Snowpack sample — Snodgrass Mountain, Crested Butte, Colorado (2/4/25, 12:06 PM MST)
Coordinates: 38.923, -106.968
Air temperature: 35 °F
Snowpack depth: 80 cm
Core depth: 50 cm
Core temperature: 30.2 °F
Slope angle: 14°, slope face: 78°
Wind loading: low
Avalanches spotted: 0
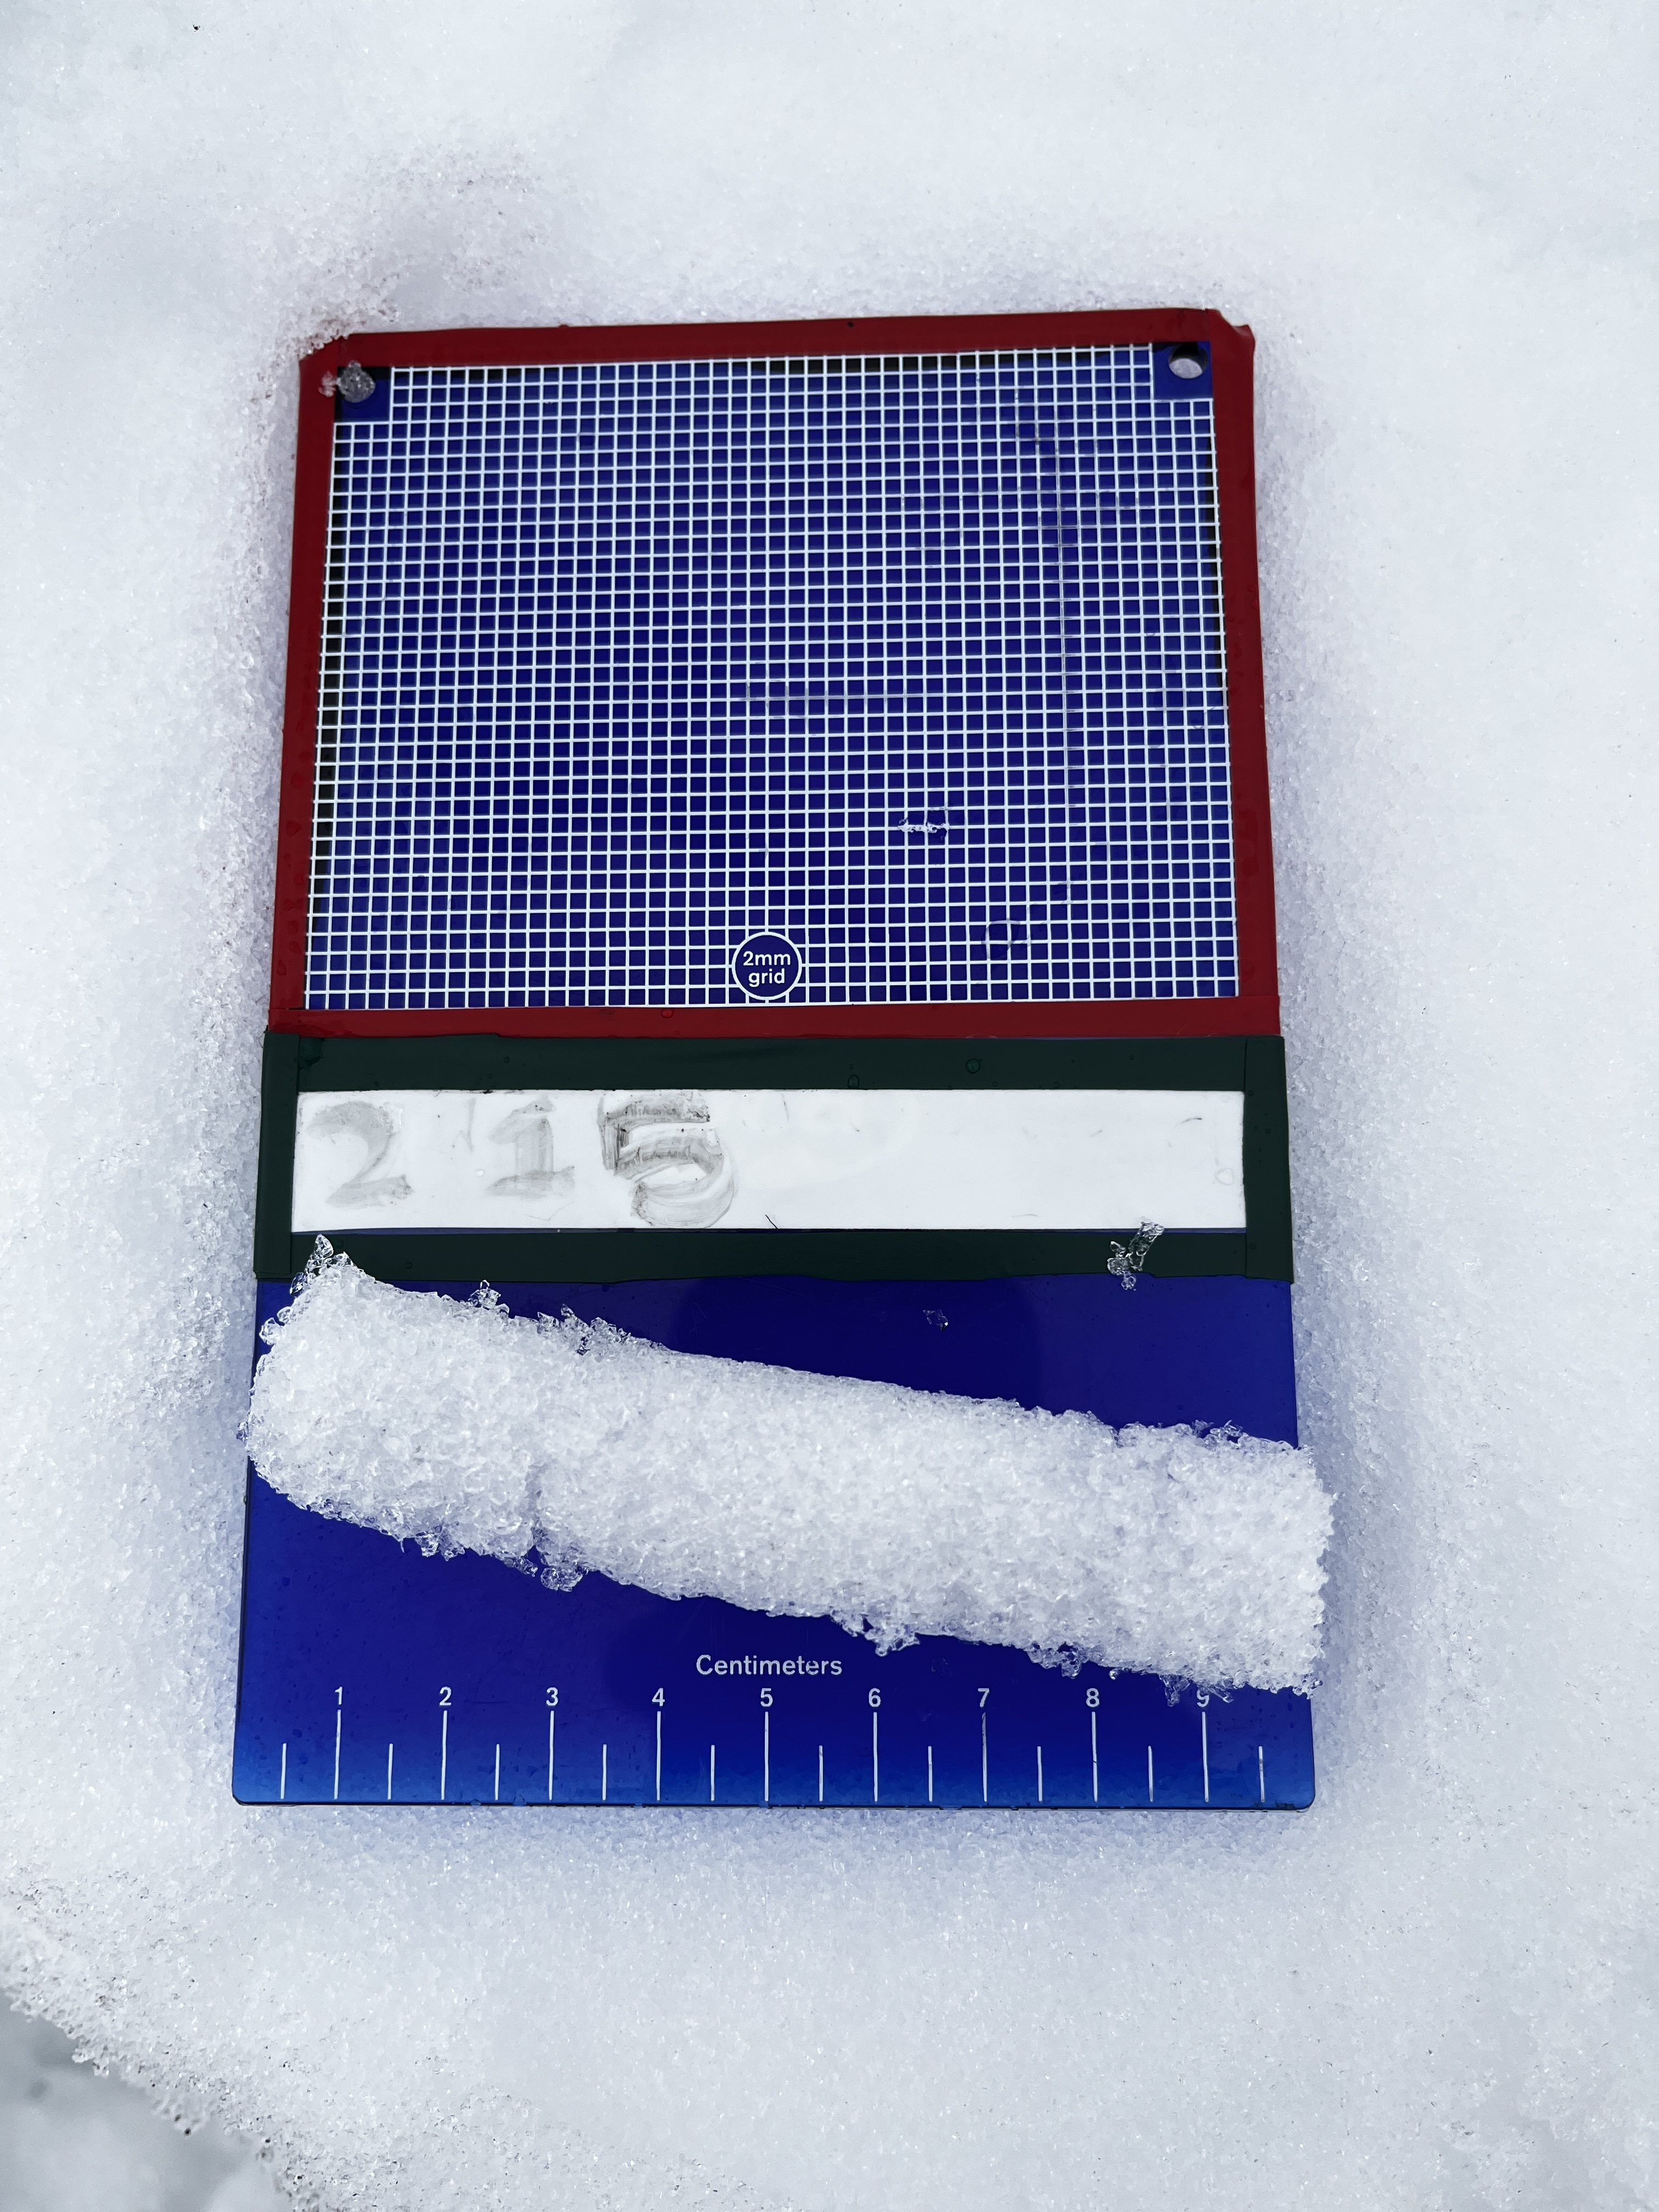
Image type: crystal_card
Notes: No avalanches nearby, unusually warm weather for the last month reported by residents, Collected 25 yards from treeline